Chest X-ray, PA view. Patient: 39 years old, sex F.
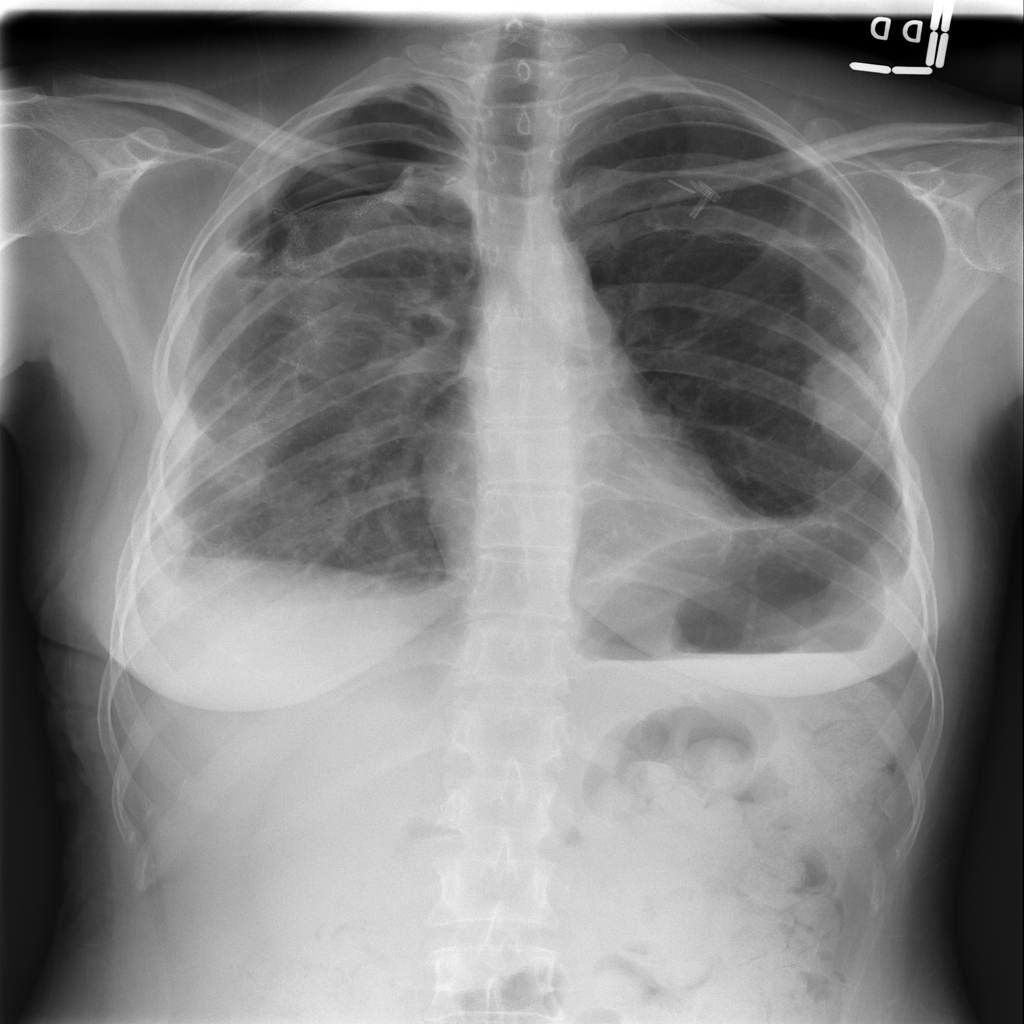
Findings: Mass